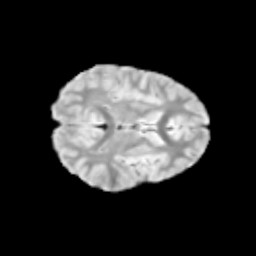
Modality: T2w
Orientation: axial
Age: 9
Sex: male
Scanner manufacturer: siemens
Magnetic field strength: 3 T
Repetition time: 3.8 s
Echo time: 0.07 s